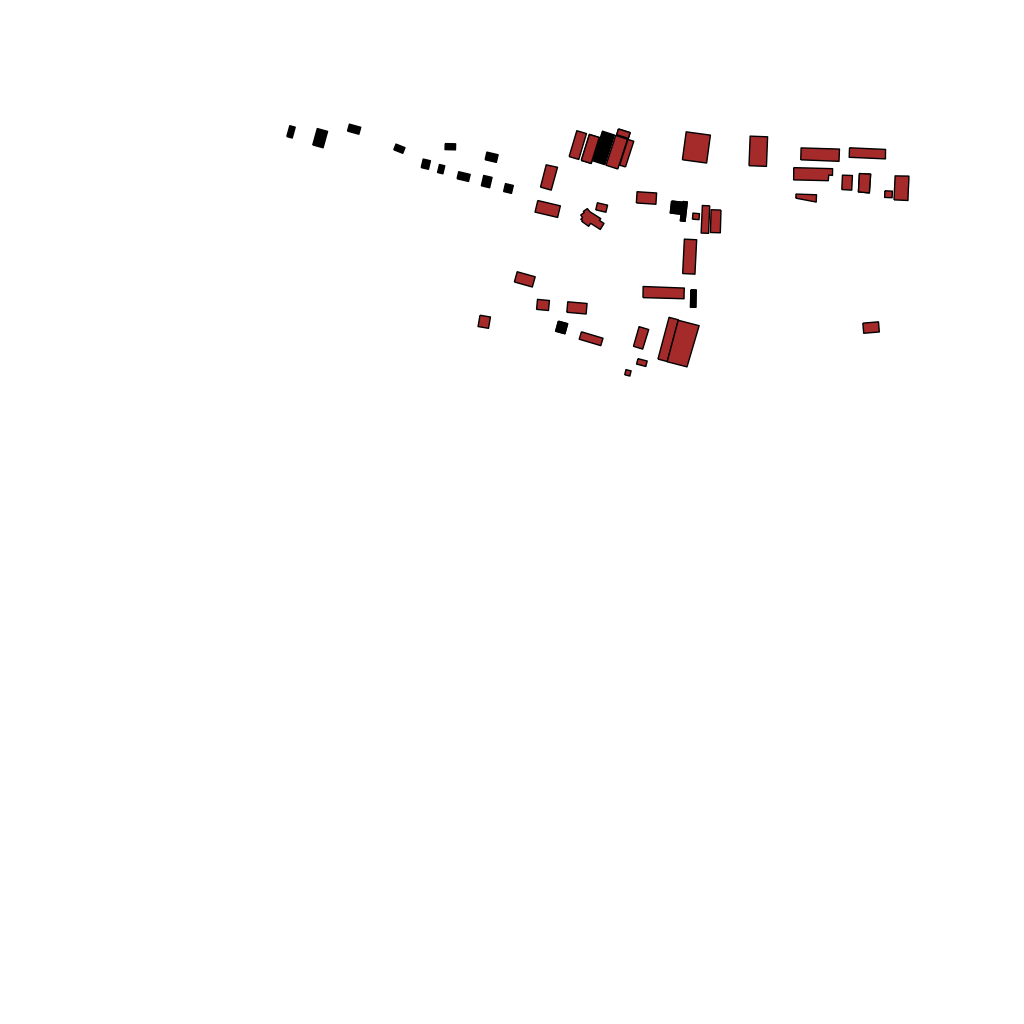
Tags: overhead vector_map, recreation, residential, special, individual_rise, low_rise, density_1, Building, Facility, 1.0 km²